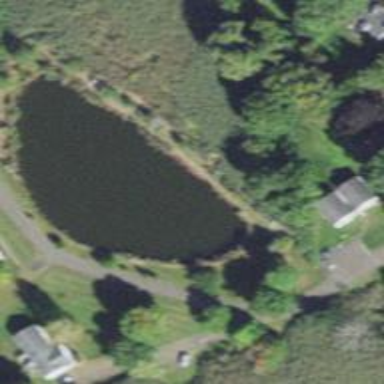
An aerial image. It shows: Pond with natural water.